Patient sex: F
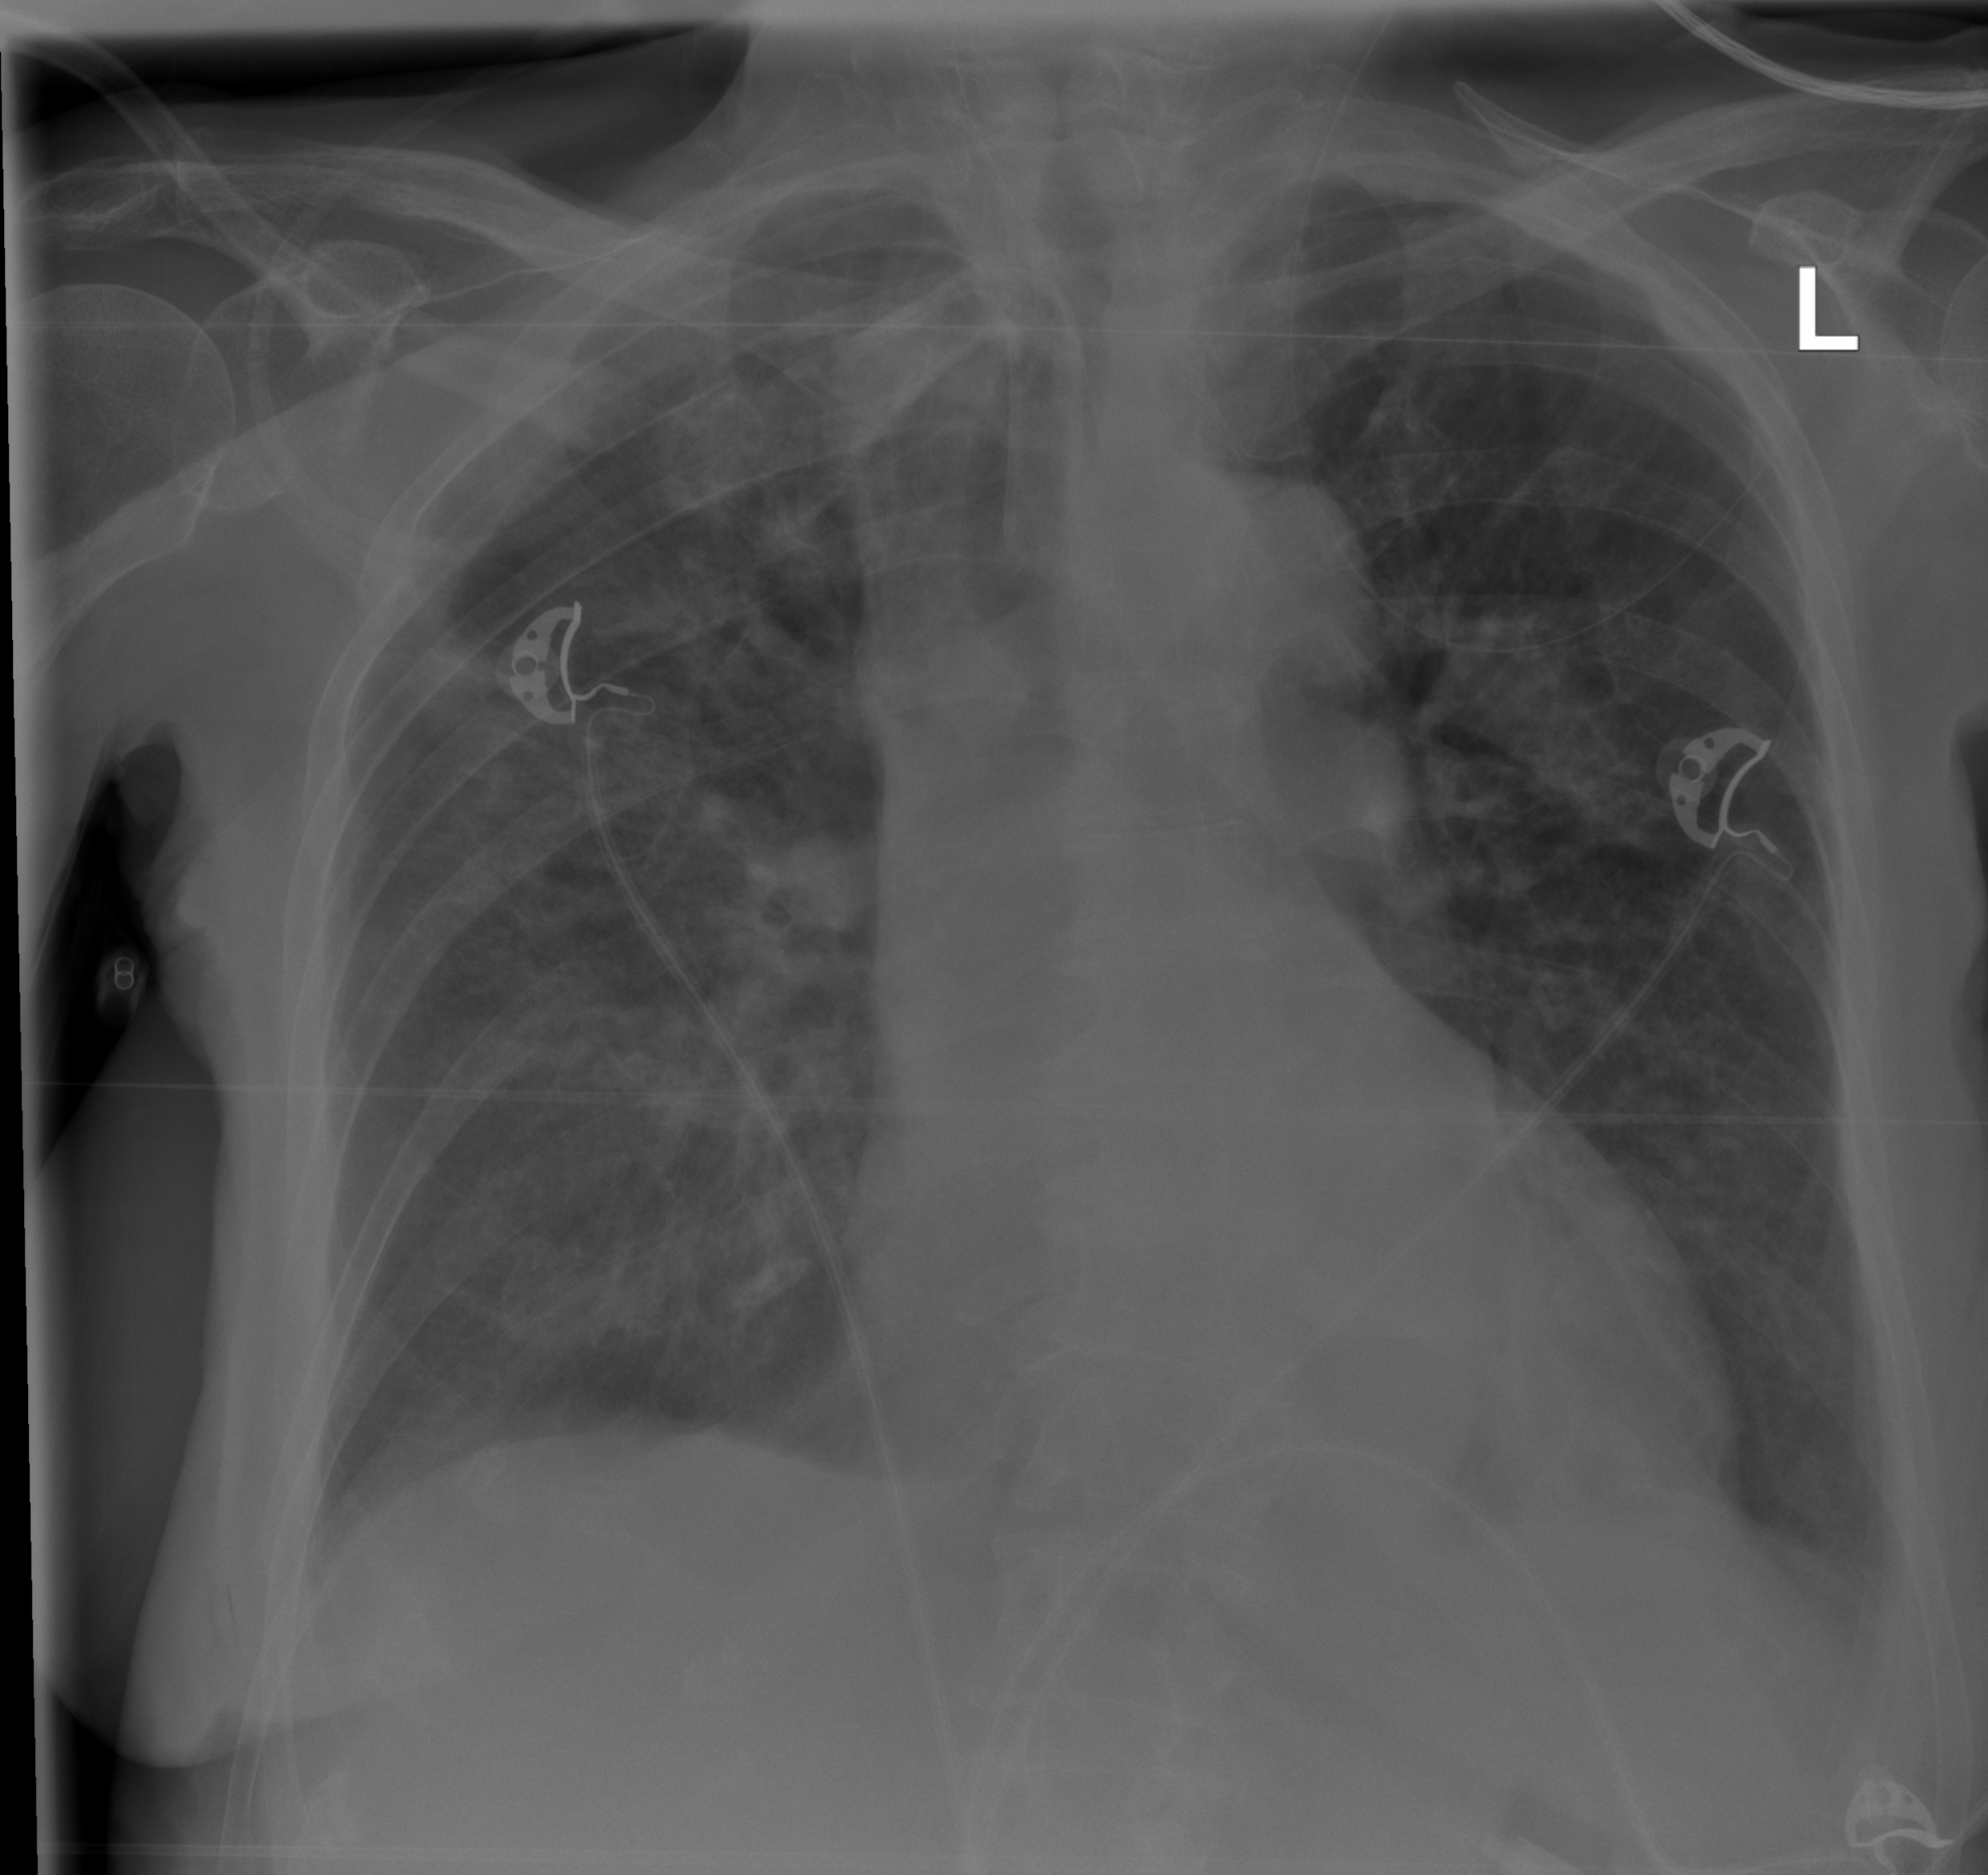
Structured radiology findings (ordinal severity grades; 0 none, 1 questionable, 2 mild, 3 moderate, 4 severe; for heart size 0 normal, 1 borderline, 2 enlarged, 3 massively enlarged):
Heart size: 1
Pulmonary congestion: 0
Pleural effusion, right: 0
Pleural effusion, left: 0
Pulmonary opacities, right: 2
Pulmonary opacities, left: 0
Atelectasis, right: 2
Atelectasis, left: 2